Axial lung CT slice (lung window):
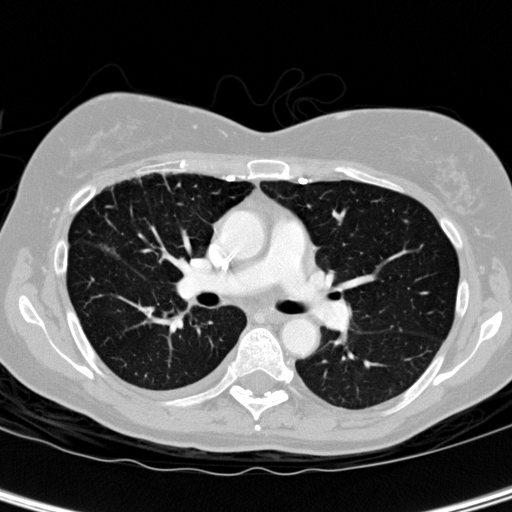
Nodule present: no